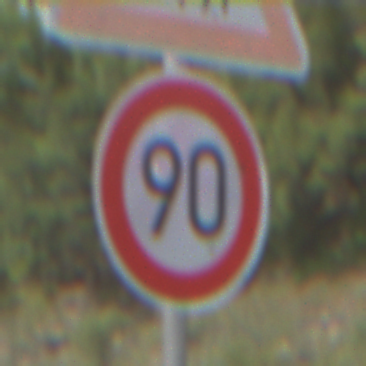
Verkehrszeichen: Geschwindigkeit90
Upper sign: ReiterRechts
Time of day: Midday
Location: Outdoor (Nature)
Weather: PartlyCloudy
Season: NotSpecified
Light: Natural